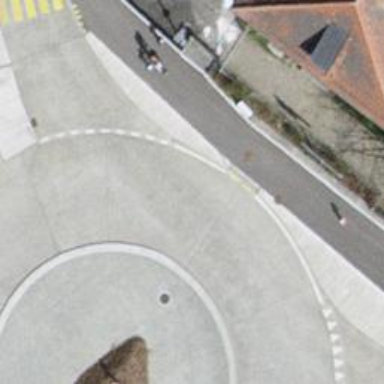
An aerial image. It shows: Asphalt cycleway.